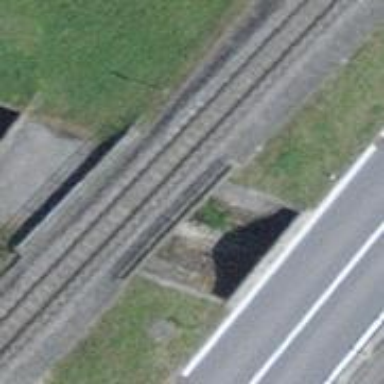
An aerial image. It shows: Narrow-gauge railway bridge with electrified contact line for single track.